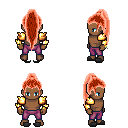
a pixel art fantasy rpg character, male body template, human, dark skin, gold arm armor, magenta pants, red extra-long topknot hairstyle, bracelets, gray slippers, four views (front, back, left, right), 2x2 character sprite sheet, small pixel art, hard edges, no anti-aliasing